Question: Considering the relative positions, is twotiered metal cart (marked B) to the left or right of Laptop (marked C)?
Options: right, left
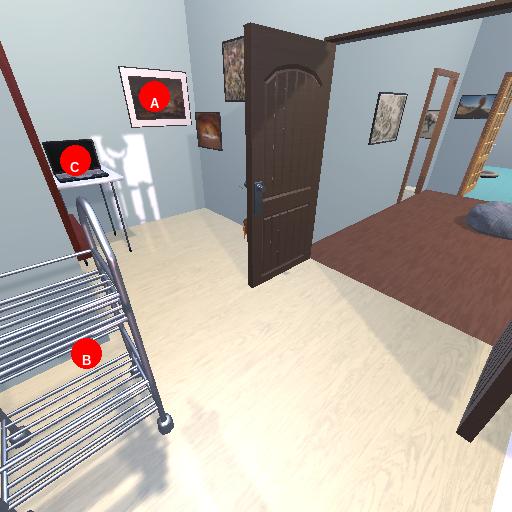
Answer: right